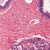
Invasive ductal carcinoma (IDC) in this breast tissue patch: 0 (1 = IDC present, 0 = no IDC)